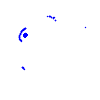
Particle: electron